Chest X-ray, AP view. Patient: 57 years old, sex F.
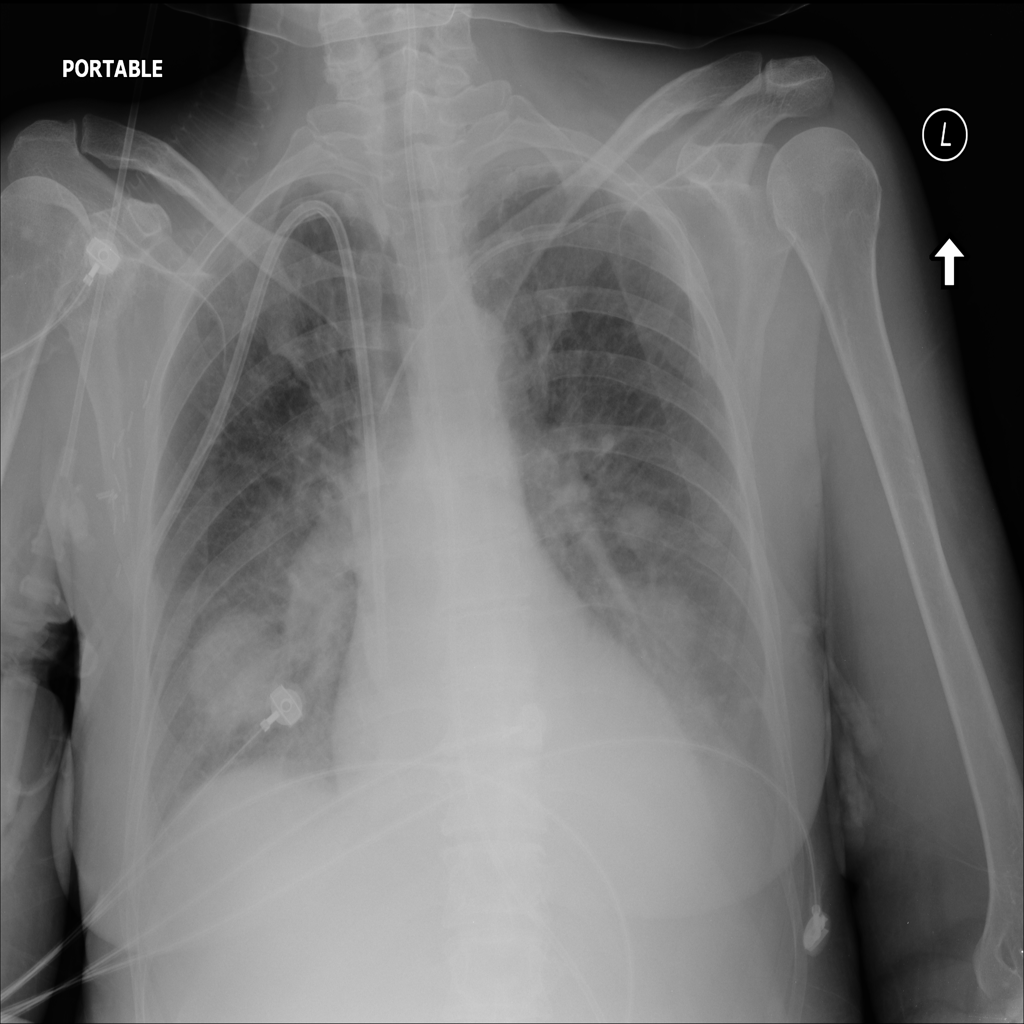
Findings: Infiltration